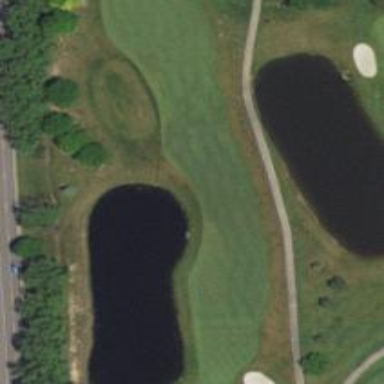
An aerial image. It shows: Golf hole.